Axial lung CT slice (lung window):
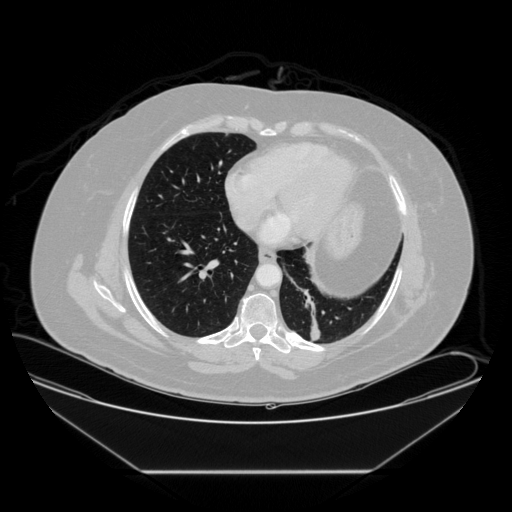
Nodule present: no